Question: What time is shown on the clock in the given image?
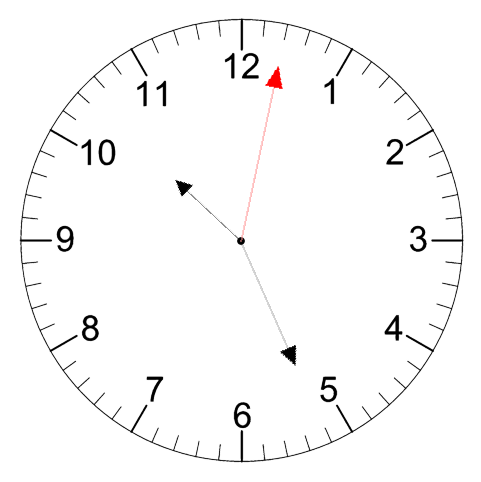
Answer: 10:26:02